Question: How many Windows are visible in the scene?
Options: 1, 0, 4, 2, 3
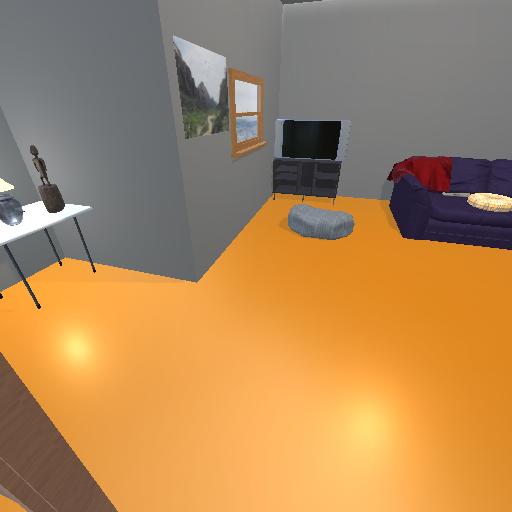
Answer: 1